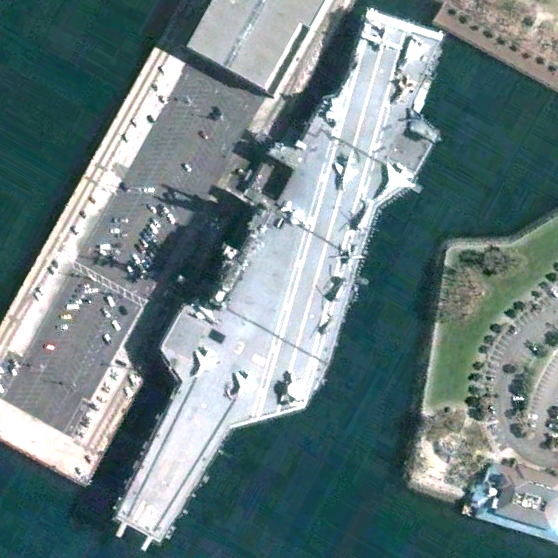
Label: aircraft_carrier